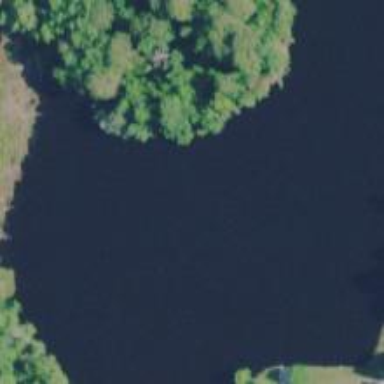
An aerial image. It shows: Serene pond surrounded by nature.